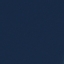
Land use / land cover class: SeaLake